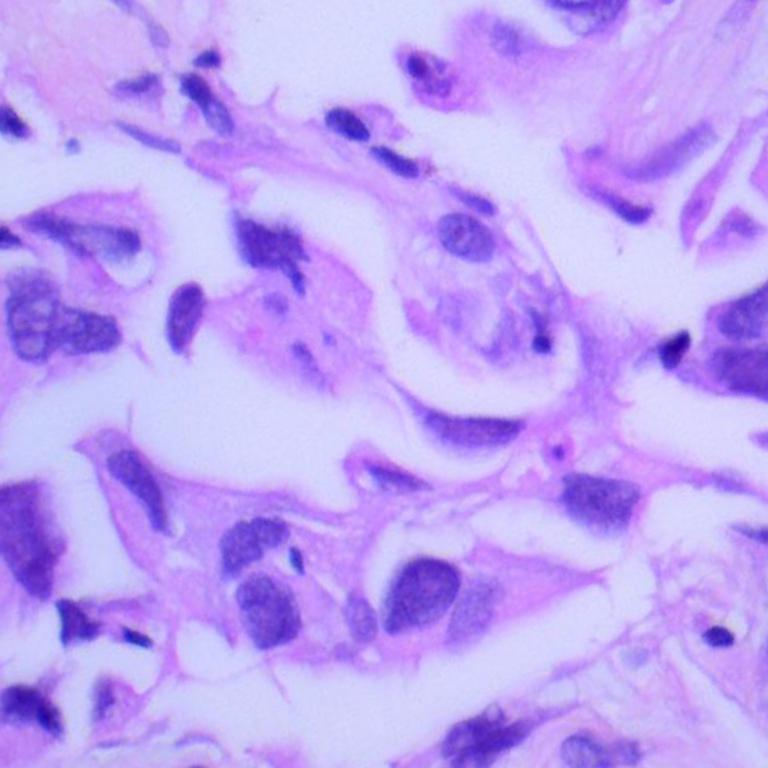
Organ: lung
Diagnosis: adenocarcinomas